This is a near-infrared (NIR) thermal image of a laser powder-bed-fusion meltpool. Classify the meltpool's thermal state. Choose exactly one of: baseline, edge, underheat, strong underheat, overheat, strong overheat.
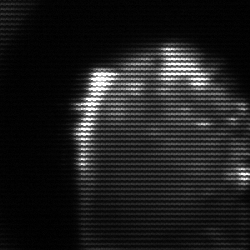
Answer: baseline